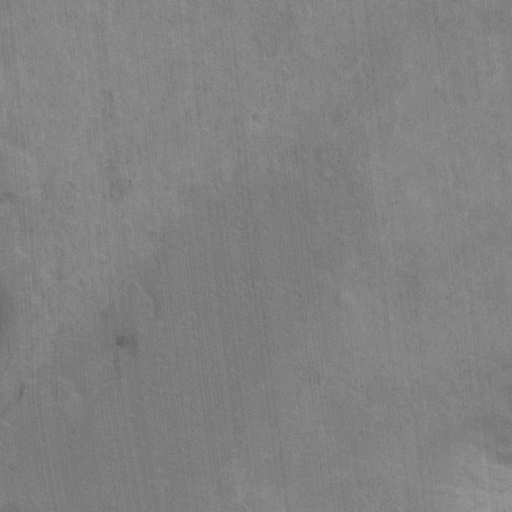
Objects detected: cone